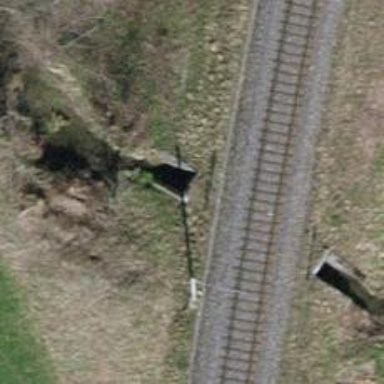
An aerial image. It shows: Culvert tunnel.